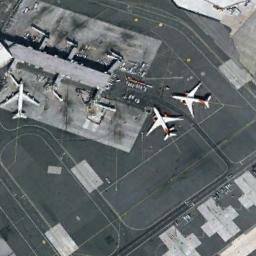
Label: airplane